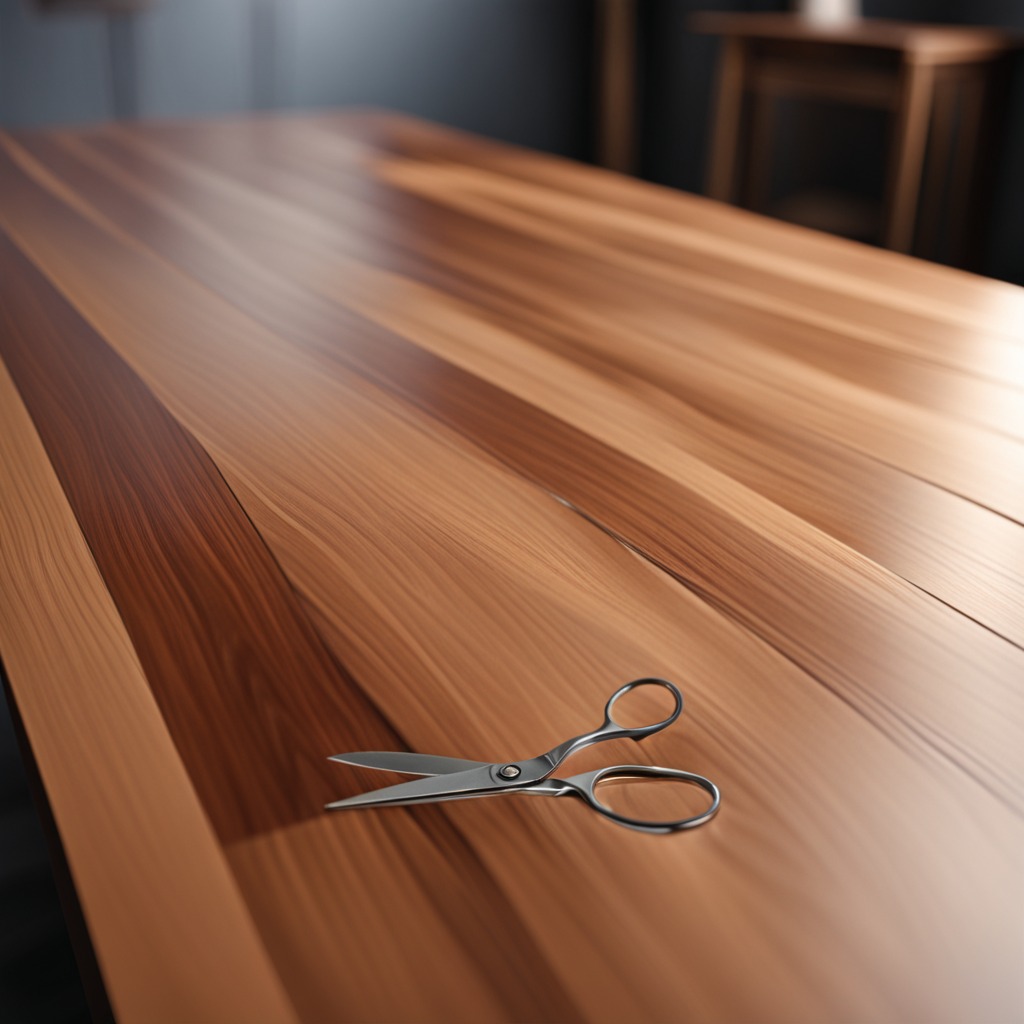
A scissor is lying on the wooden table in a carpentry studio.